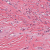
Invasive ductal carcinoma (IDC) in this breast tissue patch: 0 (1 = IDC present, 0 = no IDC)